Question: I'm following this <URL> to create a Code-First Database.
After installing EF and creating those first basic classes it says:
> Run your application and you will see that a
MigrationsCodeDemo.BlogContext database is created for you.
Well, I have VS2013 Pro with all the SQL Servers installed (full installation of VS2013 Pro).
Now as you can see from the image below, I can't find my database after running the program as the tutorial is suggesting. When I try to do the migrations part of the tutorial, I indeed get the error it supposed to get, implying that somewhere the database actually has been created. I just am not able to find it.
Where is it located?

added
'''
<?xml version="1.0" encoding="utf-8"?>
<configuration>
<configSections>
<!-- For more information on Entity Framework configuration, visit http://go.microsoft.com/fwlink/?LinkID=237468 -->
<section name="entityFramework" type="System.Data.Entity.Internal.ConfigFile.EntityFrameworkSection, EntityFramework, Version=6.0.0.0, Culture=neutral, PublicKeyToken=b77a5c561934e089" requirePermission="false" />
</configSections>
<startup>
<supportedRuntime version="v4.0" sku=".NETFramework,Version=v4.5" />
</startup>
<entityFramework>
<defaultConnectionFactory type="System.Data.Entity.Infrastructure.LocalDbConnectionFactory, EntityFramework">
<parameters>
<parameter value="mssqllocaldb" />
</parameters>
</defaultConnectionFactory>
<providers>
<provider invariantName="System.Data.SqlClient" type="System.Data.Entity.SqlServer.SqlProviderServices, EntityFramework.SqlServer" />
</providers>
</entityFramework>
</configuration>
'''
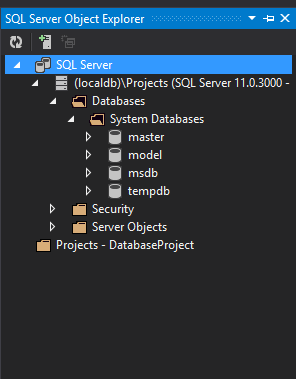
Answer: The physical master database files are at
'''
C:\Users\<user>\AppData\Local\Microsoft\Microsoft SQL Server Local DB\Instances\v11.0
'''
The DB files are simply in 'C:\Users\<user>'
You can also connect to localdb using SSMS by using server (localdb)\v11.0 and delete the database from there.
The official documentation is here
<URL>
I finally figured out that the Database can be found in the instance called which Entity Framework added by default in my . I now have a visualization of the database in Visual Studio:

I'm guessing those tutorials are old and referring to the instance, which perhaps and older version of EF added that by default at the time.